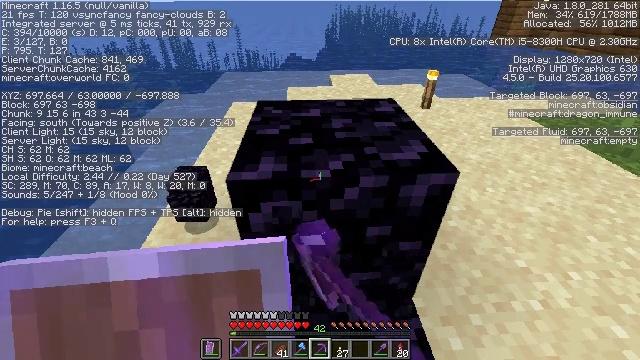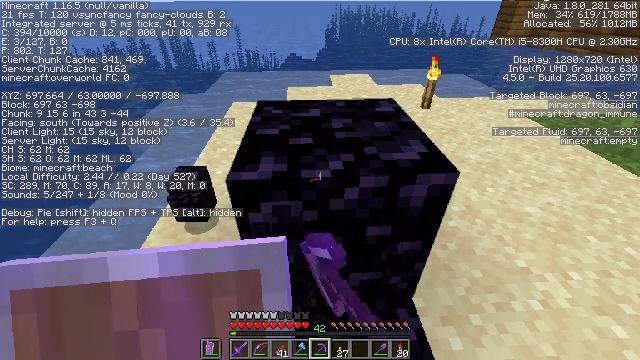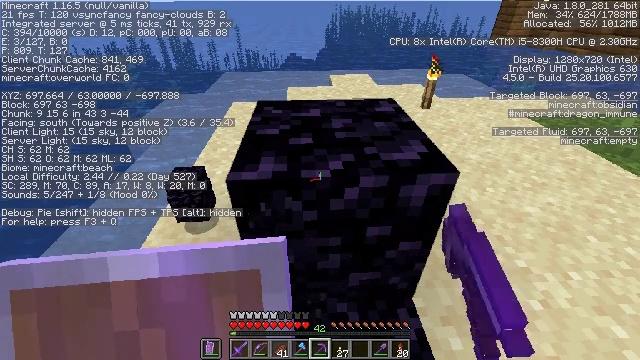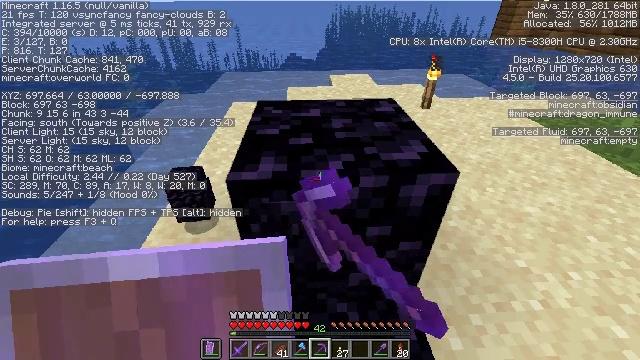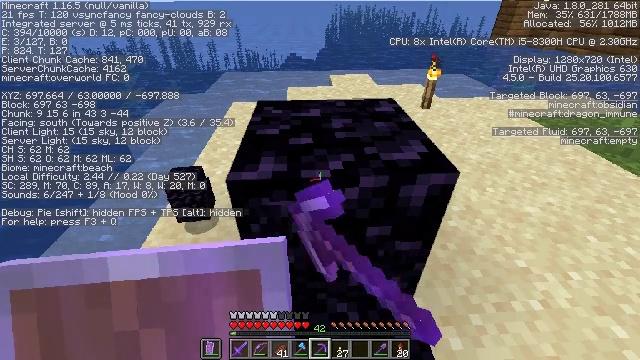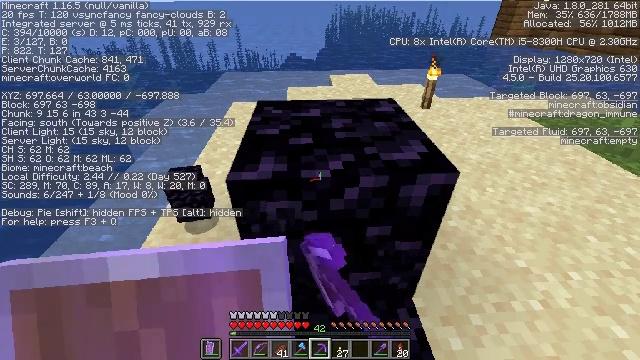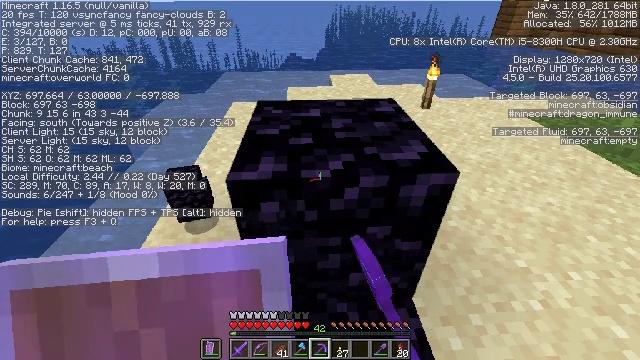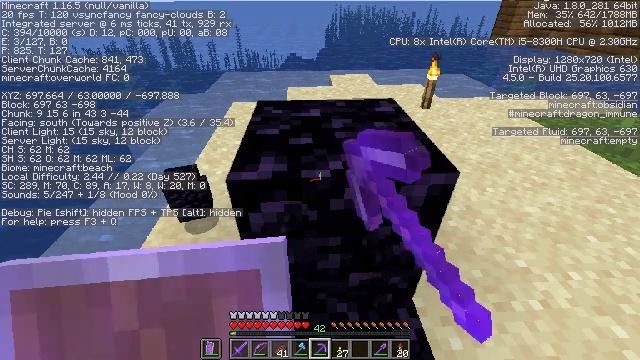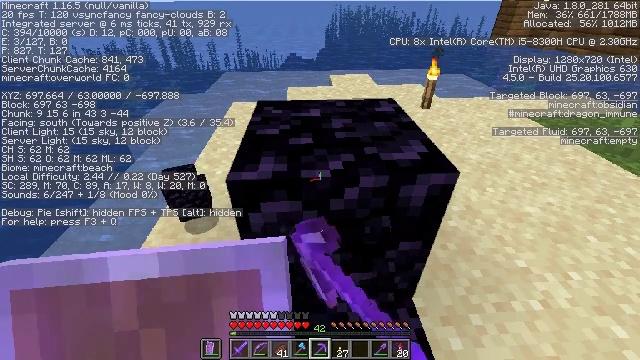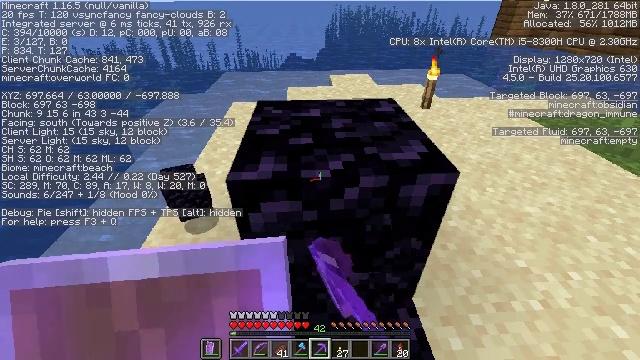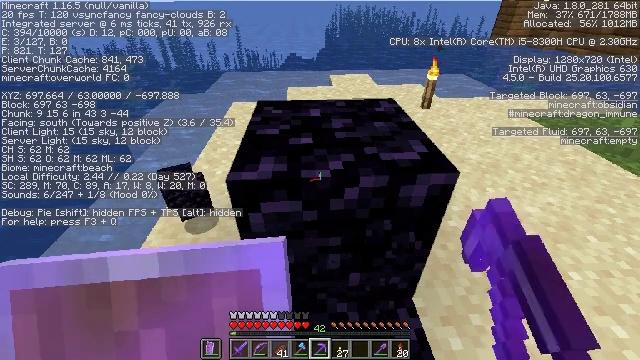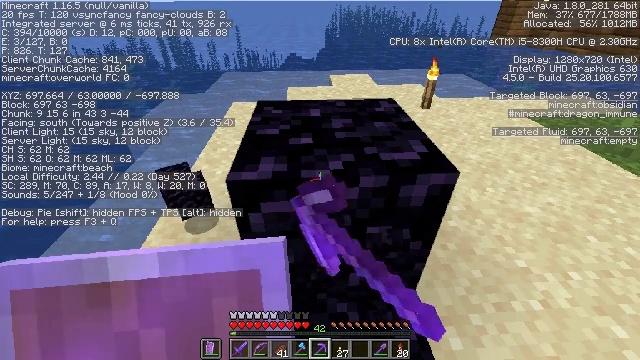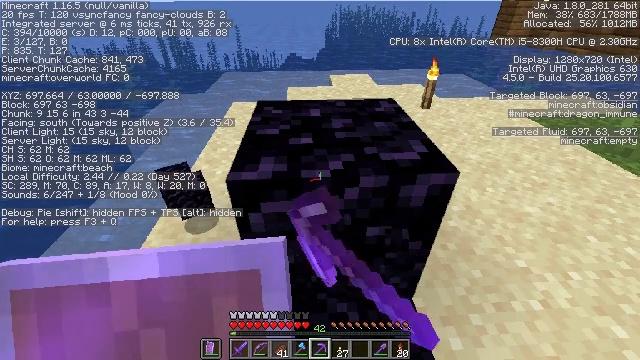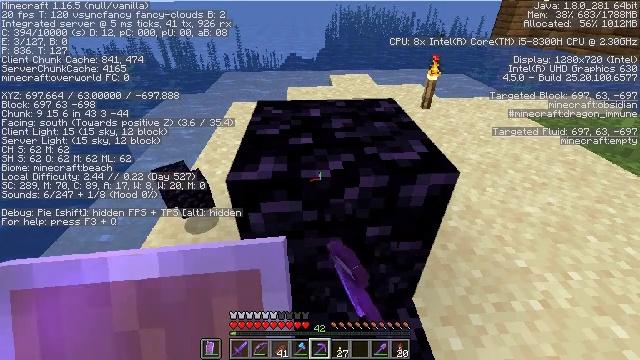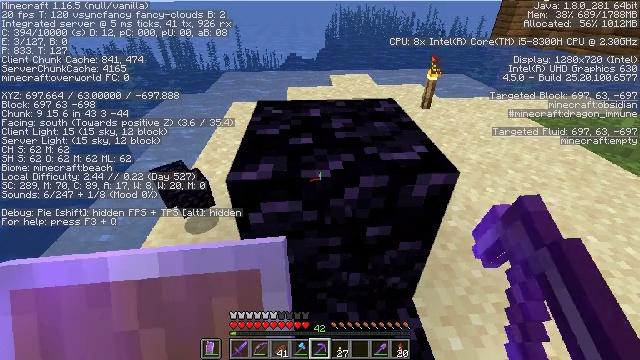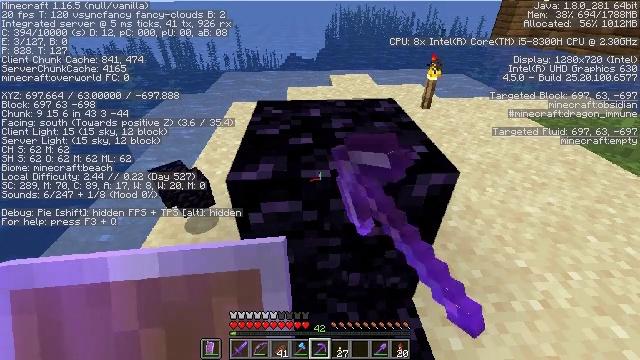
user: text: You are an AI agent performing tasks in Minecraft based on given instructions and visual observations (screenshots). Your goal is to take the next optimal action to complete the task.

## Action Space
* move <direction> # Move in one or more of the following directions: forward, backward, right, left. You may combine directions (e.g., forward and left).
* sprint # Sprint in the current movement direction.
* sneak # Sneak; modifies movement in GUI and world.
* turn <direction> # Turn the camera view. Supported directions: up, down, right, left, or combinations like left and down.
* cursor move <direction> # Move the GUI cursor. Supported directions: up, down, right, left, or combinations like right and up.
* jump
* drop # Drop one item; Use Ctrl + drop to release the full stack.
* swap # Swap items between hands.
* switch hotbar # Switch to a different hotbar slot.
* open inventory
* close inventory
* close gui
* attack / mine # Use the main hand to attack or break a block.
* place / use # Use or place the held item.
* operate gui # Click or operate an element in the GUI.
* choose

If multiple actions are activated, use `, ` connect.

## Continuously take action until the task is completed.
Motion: motion action
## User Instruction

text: Harvest obsidian for portal building.
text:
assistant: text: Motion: attack / mine
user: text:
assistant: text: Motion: attack / mine
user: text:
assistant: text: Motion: attack / mine
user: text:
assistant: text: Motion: attack / mine
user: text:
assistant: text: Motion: attack / mine
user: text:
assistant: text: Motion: attack / mine
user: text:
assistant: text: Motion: attack / mine
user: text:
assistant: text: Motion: attack / mine
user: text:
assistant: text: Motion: attack / mine
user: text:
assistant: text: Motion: attack / mine
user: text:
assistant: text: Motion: attack / mine
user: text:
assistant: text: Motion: attack / mine
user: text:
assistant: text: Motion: attack / mine
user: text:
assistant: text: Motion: attack / mine
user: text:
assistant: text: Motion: attack / mine
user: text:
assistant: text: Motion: attack / mine
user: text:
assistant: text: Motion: attack / mine
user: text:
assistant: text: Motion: attack / mine
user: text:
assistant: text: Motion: attack / mine
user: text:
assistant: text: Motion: attack / mine
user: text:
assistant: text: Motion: attack / mine
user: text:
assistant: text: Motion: attack / mine
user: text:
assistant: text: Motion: attack / mine
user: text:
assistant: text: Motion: attack / mine
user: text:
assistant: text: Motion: attack / mine
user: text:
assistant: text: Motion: attack / mine
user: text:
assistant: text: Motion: attack / mine
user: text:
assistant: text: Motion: attack / mine
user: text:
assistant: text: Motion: attack / mine
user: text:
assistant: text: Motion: move forward